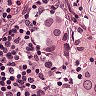
Metastatic tissue present: yes